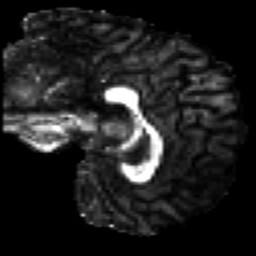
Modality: FA
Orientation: sagittal
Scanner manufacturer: siemens
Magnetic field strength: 3 T
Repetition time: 7.8 s
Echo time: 0.09 s